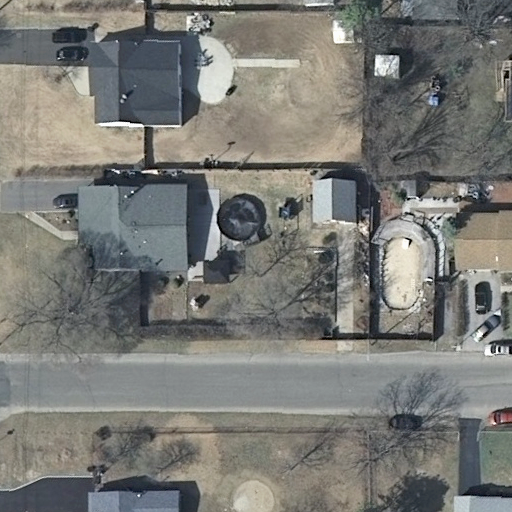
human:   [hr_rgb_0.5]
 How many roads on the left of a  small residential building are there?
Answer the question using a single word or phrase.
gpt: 0

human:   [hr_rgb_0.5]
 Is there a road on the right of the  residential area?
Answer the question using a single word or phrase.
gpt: yes

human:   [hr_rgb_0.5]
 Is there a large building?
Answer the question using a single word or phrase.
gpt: no

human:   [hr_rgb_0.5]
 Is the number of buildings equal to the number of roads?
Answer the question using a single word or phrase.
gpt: no

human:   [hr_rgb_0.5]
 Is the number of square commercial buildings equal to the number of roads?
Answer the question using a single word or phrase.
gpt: no

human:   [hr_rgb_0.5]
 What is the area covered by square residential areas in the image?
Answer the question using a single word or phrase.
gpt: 0m2

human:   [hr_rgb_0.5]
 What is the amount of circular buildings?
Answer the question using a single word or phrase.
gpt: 0

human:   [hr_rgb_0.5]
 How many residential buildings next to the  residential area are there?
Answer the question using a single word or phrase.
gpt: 6

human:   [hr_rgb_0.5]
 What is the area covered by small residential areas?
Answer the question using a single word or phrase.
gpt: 0m2

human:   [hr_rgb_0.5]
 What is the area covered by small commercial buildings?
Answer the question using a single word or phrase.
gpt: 0m2

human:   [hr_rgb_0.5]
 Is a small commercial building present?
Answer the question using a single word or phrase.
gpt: no

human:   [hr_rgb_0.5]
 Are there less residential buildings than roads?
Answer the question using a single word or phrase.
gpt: no

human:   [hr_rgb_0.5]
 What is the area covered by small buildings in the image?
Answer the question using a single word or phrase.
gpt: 229m2

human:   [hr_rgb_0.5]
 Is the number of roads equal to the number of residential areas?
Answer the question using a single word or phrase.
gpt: yes

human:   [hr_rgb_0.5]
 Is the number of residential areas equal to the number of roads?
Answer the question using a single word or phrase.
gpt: yes

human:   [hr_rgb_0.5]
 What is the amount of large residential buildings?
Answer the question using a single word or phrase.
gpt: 0

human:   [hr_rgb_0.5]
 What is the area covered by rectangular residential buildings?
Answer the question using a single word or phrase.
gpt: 866m2

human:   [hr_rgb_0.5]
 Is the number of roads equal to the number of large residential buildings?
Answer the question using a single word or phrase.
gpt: no

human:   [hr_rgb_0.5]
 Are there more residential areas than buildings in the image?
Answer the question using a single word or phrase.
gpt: no

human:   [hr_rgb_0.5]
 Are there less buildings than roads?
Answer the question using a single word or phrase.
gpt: no

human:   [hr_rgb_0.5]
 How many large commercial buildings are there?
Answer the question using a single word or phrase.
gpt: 0

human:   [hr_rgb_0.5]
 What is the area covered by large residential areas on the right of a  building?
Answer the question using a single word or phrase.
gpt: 0m2

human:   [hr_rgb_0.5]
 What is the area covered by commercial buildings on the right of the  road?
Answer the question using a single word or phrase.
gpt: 0m2

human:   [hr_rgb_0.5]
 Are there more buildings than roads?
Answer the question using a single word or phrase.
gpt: yes

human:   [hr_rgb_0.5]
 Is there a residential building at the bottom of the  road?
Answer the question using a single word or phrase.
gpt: yes

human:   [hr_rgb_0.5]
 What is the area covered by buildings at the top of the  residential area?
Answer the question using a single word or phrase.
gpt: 1044m2

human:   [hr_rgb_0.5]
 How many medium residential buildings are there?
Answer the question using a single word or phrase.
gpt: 3

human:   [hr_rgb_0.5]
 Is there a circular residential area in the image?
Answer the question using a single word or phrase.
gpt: no

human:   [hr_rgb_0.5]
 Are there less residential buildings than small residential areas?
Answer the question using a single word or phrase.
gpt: no

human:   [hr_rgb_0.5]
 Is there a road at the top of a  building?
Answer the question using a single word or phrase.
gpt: yes

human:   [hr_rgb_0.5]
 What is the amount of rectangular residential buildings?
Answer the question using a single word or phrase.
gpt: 6

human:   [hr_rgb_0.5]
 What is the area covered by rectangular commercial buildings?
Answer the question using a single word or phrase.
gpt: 0m2

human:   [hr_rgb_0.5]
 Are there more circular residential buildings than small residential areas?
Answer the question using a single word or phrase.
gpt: no

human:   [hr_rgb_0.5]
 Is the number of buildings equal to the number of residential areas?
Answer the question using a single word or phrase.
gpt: no

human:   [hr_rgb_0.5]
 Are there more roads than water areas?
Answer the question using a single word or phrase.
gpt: yes

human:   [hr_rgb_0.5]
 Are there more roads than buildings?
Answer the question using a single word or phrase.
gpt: no